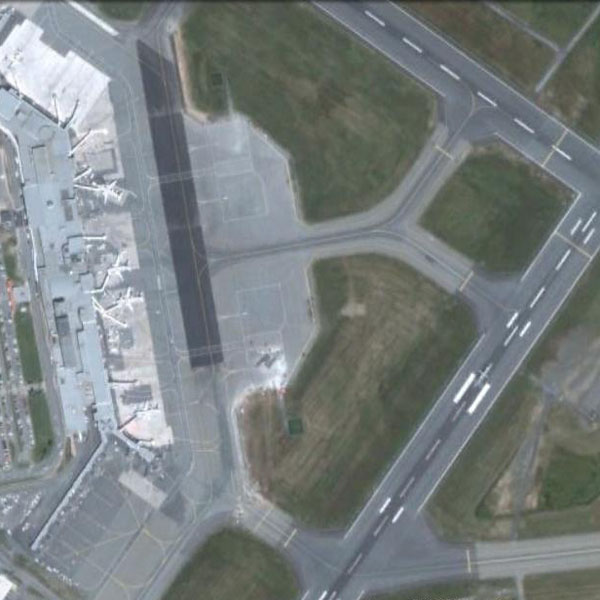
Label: Airport